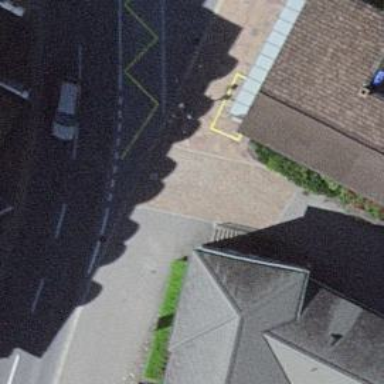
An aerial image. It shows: Residential road with sett surface.